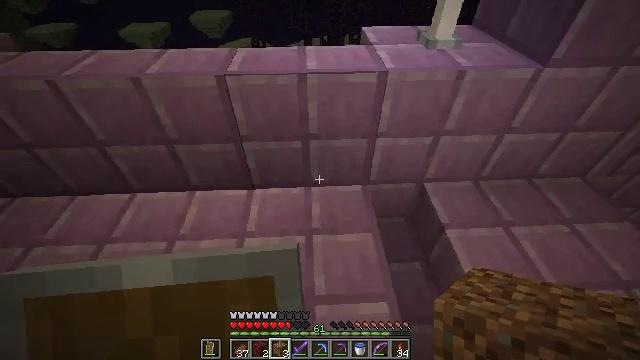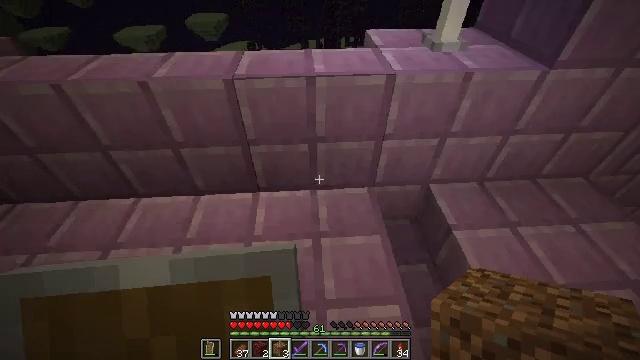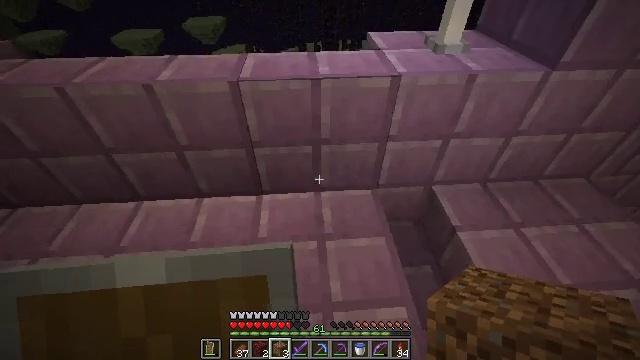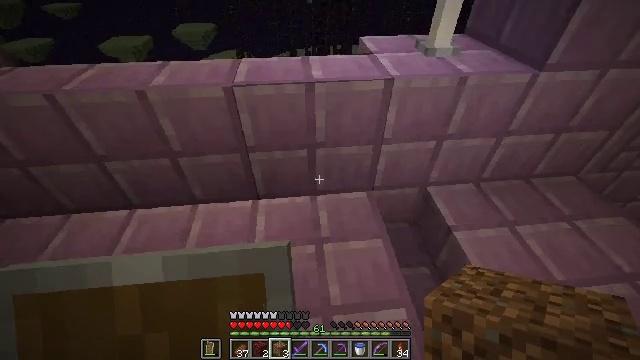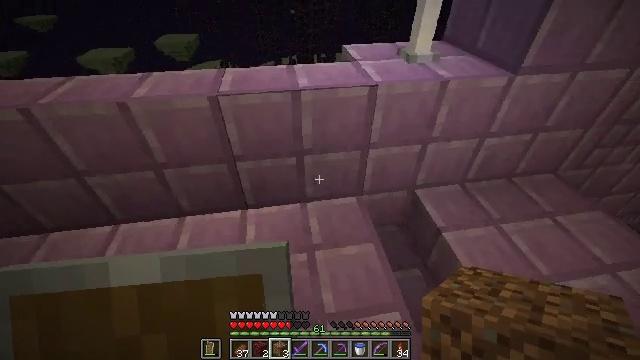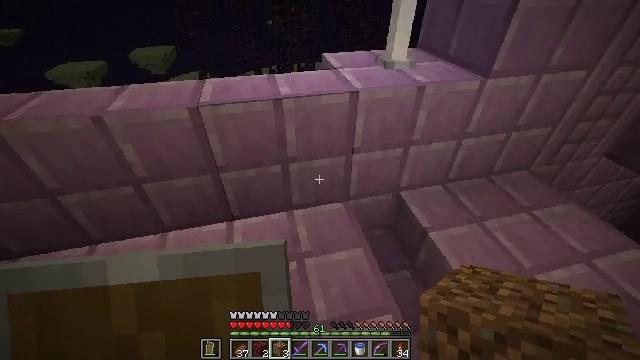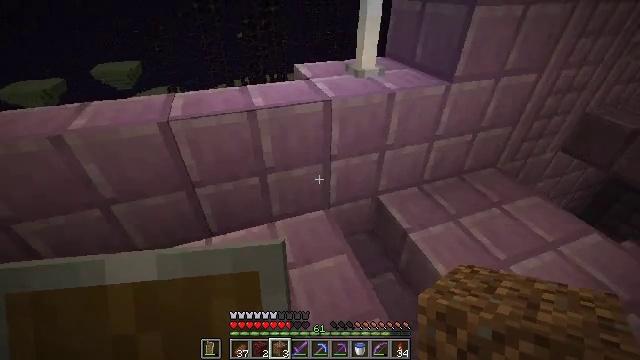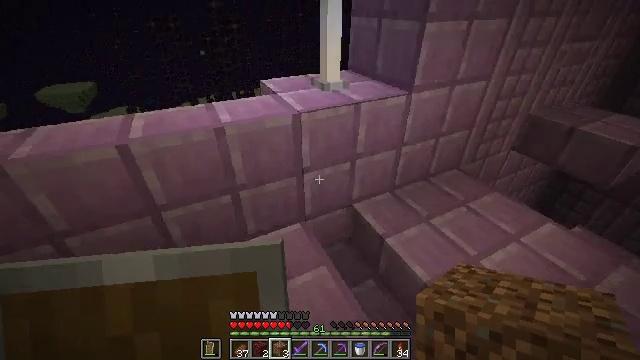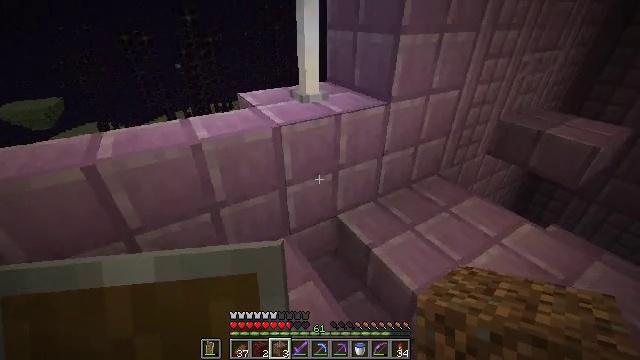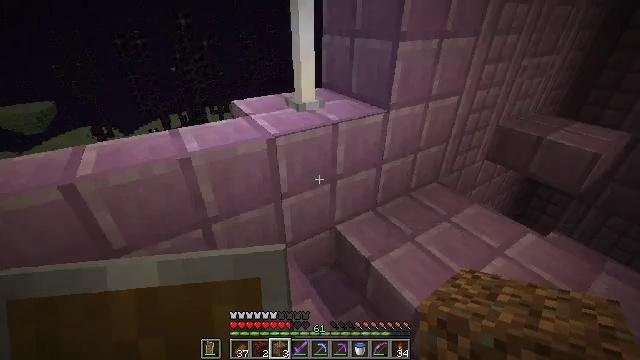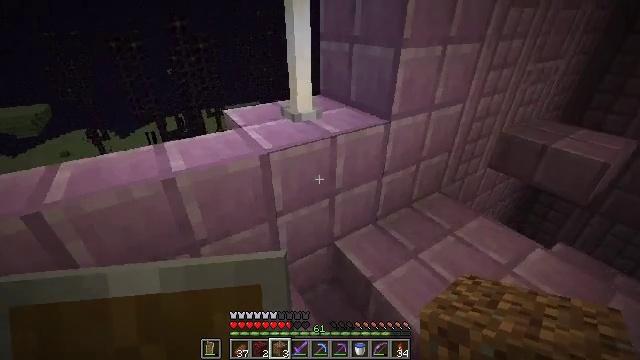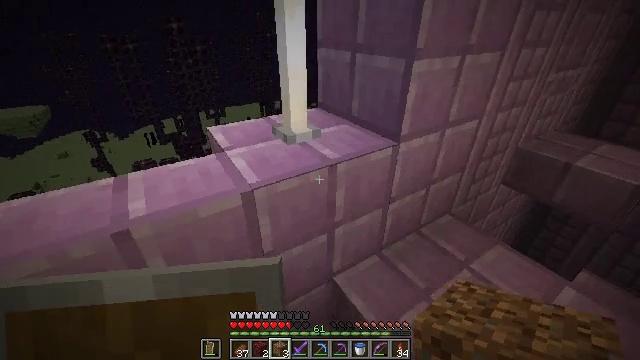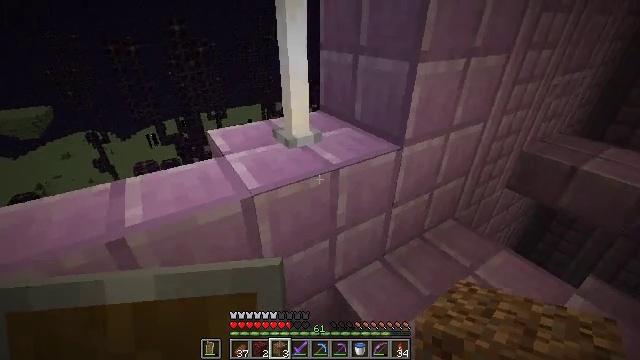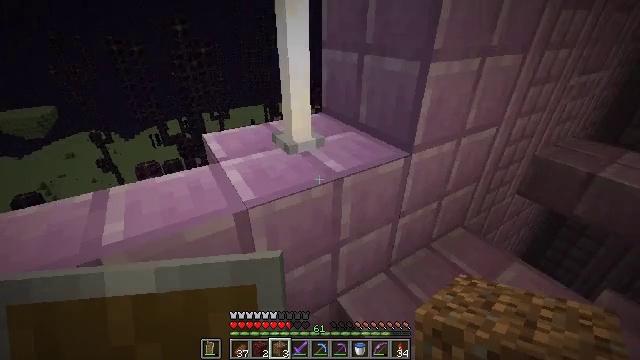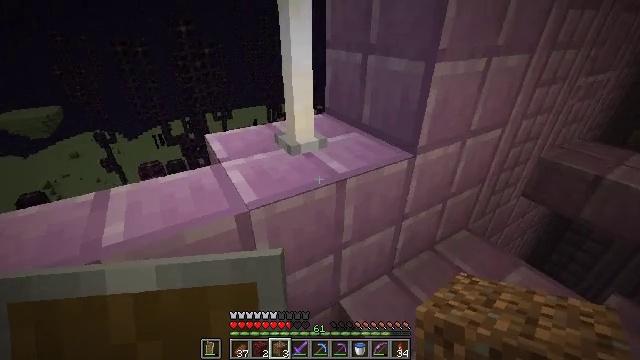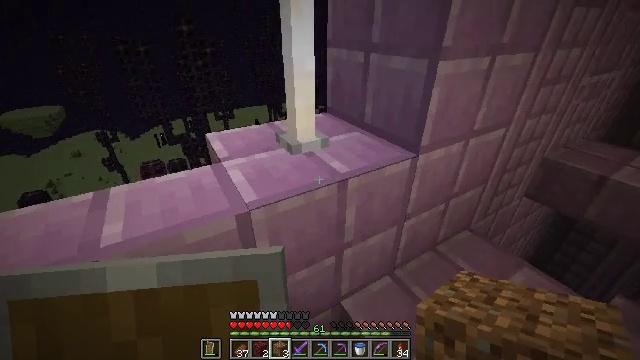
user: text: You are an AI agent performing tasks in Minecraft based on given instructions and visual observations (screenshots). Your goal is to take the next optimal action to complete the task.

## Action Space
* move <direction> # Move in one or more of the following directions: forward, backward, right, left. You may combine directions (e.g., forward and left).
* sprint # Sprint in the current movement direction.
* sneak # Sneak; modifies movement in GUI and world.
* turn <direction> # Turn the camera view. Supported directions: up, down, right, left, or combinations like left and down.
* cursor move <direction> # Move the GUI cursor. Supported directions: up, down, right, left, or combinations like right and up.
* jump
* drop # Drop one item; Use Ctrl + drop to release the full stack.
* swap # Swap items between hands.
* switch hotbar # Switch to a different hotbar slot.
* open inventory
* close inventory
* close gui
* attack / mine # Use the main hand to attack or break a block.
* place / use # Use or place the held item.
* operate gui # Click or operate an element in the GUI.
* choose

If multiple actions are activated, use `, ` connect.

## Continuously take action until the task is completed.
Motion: motion action
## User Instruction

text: Break the end rod from its place.
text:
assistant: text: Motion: no_op
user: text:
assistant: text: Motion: no_op
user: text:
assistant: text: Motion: turn right
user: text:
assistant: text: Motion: turn right and up
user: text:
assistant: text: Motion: turn right and up
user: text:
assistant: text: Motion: turn right and up
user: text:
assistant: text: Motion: turn right and up
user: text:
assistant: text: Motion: move forward, turn right and up
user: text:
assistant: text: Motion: move forward
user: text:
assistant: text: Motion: move forward
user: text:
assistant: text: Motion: move forward
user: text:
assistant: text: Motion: no_op
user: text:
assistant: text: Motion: no_op
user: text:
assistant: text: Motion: no_op
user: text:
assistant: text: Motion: no_op
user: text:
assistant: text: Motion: no_op
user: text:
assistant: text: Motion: no_op
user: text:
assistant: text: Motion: turn left
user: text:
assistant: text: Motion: turn left and up
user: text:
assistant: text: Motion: turn left and up
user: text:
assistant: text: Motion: turn up
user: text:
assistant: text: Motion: no_op
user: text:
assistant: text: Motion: turn right and up
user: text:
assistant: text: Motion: move forward, turn right
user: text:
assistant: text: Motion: move forward, turn right and down
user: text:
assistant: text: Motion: move forward, turn right and down, jump
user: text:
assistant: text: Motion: move forward, turn down, jump
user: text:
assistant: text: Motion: move forward, turn down, jump
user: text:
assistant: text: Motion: move forward, turn down, jump
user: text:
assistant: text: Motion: turn down